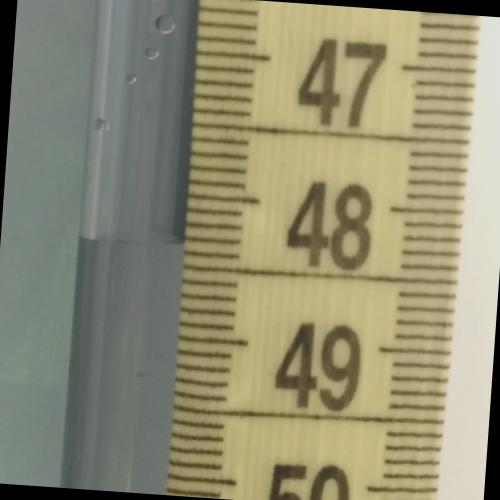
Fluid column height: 48.3 cm